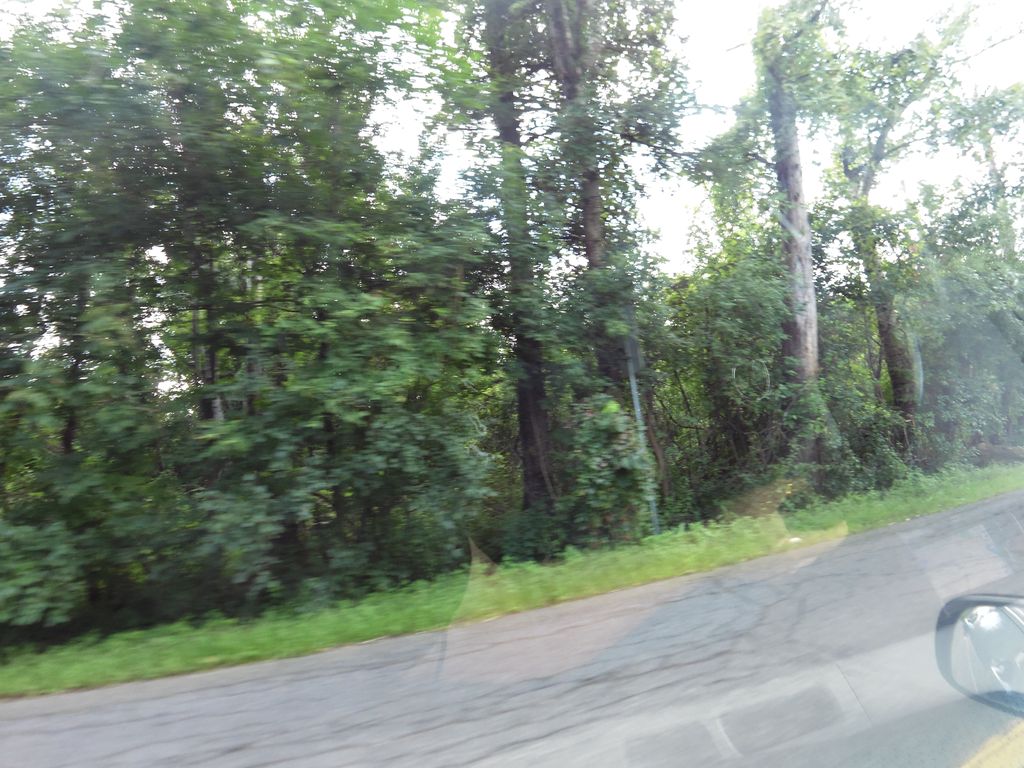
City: ottawa-gatineau